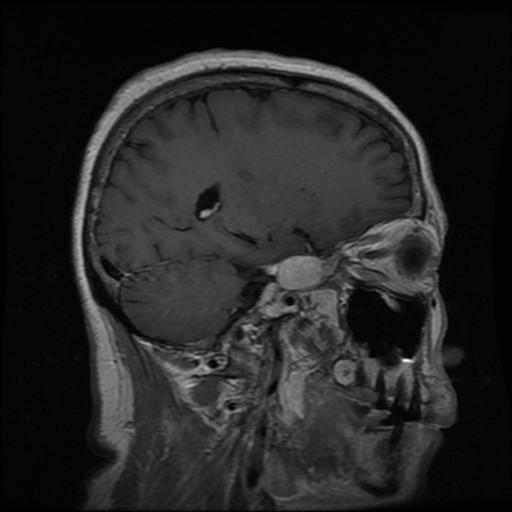
Label: meningioma